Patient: sex M, age 42
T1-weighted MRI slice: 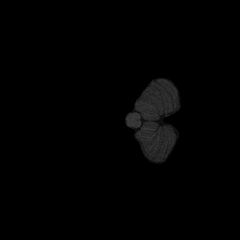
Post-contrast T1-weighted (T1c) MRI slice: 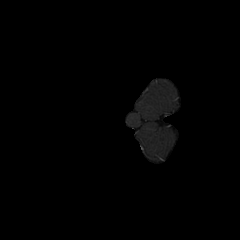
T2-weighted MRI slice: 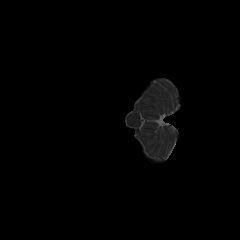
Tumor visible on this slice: no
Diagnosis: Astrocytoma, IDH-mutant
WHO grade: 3